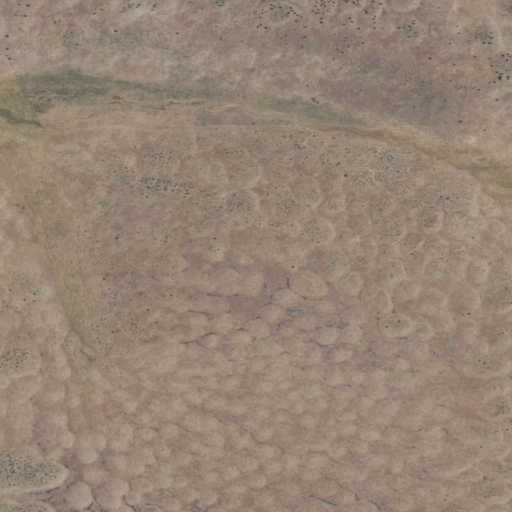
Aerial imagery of plain(s) in Idaho named Lava Flat containing grassland and shrub